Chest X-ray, AP view. Patient: 70 years old, sex M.
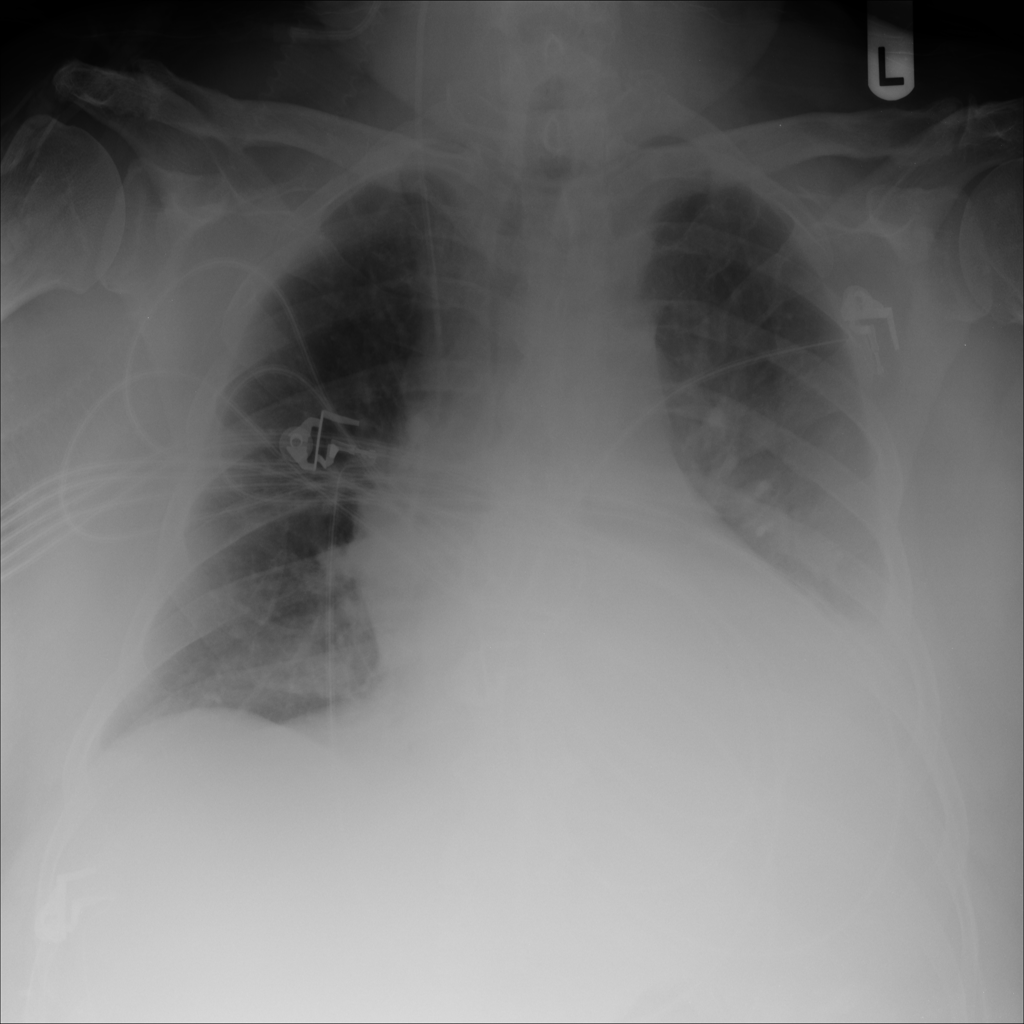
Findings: Atelectasis, Infiltration